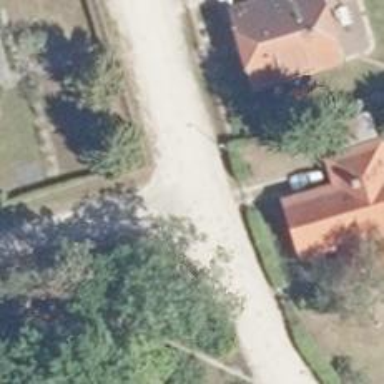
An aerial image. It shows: Gravel road in residential area.